Question: I am trying to use the functions suggested <URL> to split a string by a deliminator, but I am getting a handful of errors whenever I try to use 'vector<string>' as a return type.
I made a simple function that returns a 'vector<string>' as a test, but am still getting the same errors:
'''
// Test.h
#pragma once
#include <vector>
#include <string>
using namespace std;
using namespace System;
namespace Test
{
vector<string> TestFunction(string one, string two);
}
'''
.
'''
//Test.cpp
#include "stdafx.h"
#include "Test.h"
namespace Test
{
vector<string> TestFunction(string one, string two) {
vector<string> thing(one, two);
return thing;
}
}
'''
And a screenshot of the errors:

Does anyone know why I seem to be unable to use 'vector<string>' as a return type?
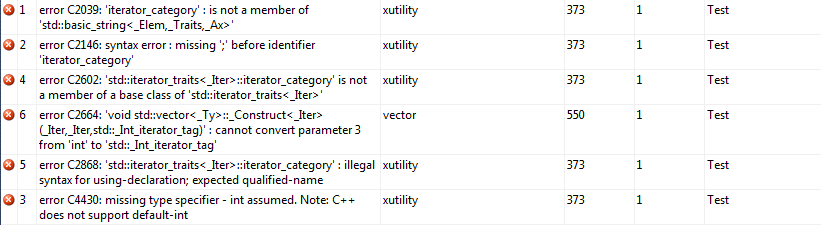
Answer: This is not a valid <URL> constructor:
'''
vector<string> thing(one, two);
'''
Change to (for example):
'''
std::vector<std::string> TestFunction(std::string one, std::string two) {
std::vector<std::string> thing;
thing.push_back(one);
thing.push_back(two);
return thing;
}
'''
Also consider changing parameters to be 'const std::string&' to avoid unnecessary copy.